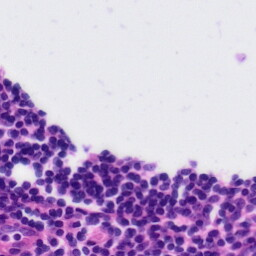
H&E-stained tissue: Tonsil